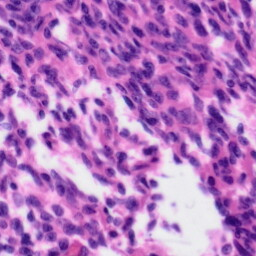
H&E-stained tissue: Tonsil